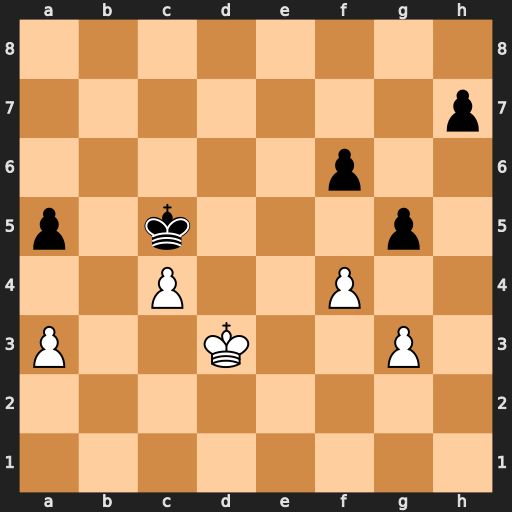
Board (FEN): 8/7p/5p2/p1k3p1/2P2P2/P2K2P1/8/8
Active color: w
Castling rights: -
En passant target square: -
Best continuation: fxg5 fxg5 g4 a4 Kc3